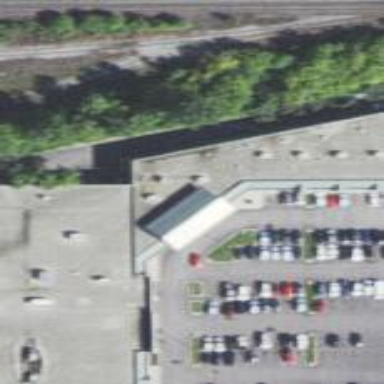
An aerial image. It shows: Retail building.